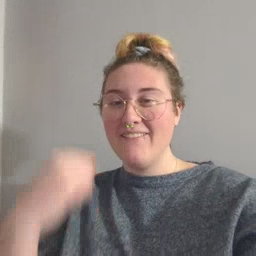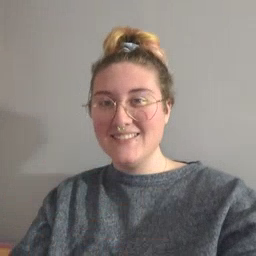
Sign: face